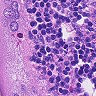
Metastatic tissue present: no